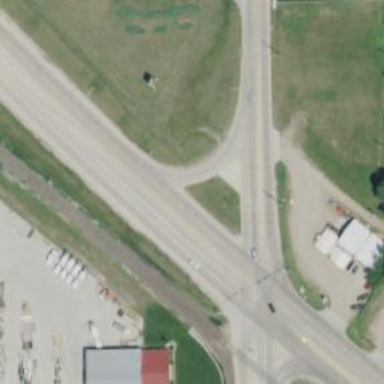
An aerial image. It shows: Trunk link highway.